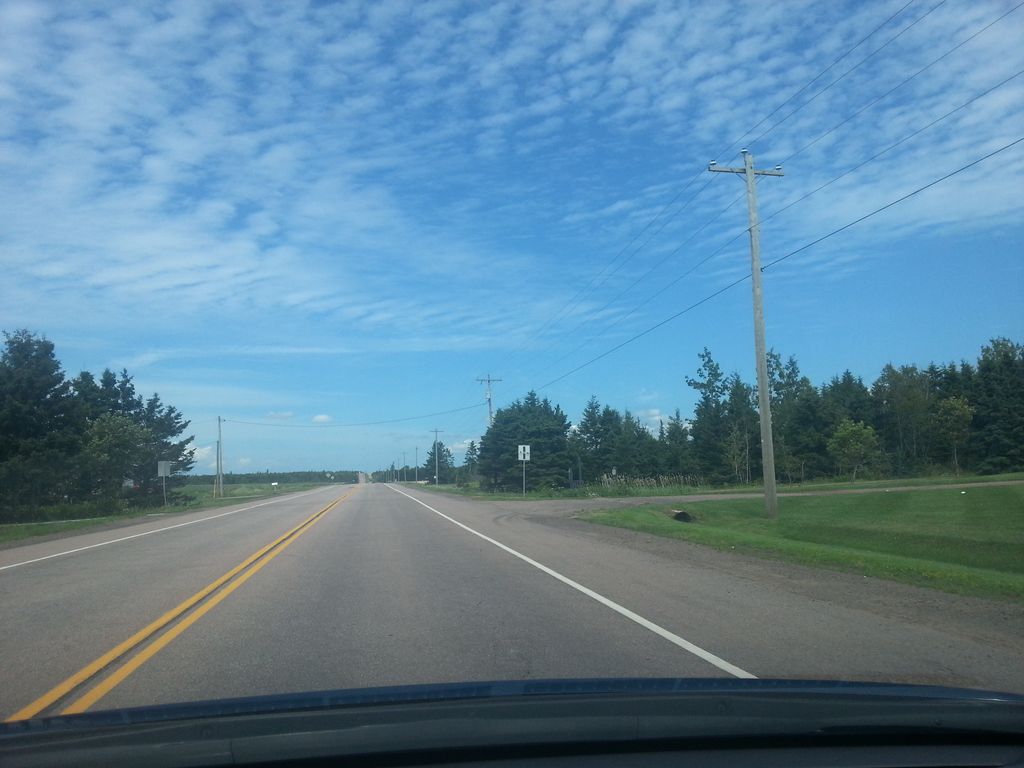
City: charlottetown